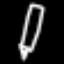
Label: pencil